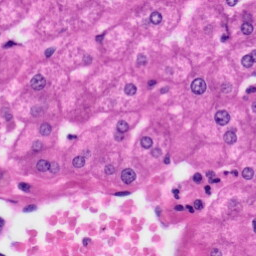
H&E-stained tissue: Liver